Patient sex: F
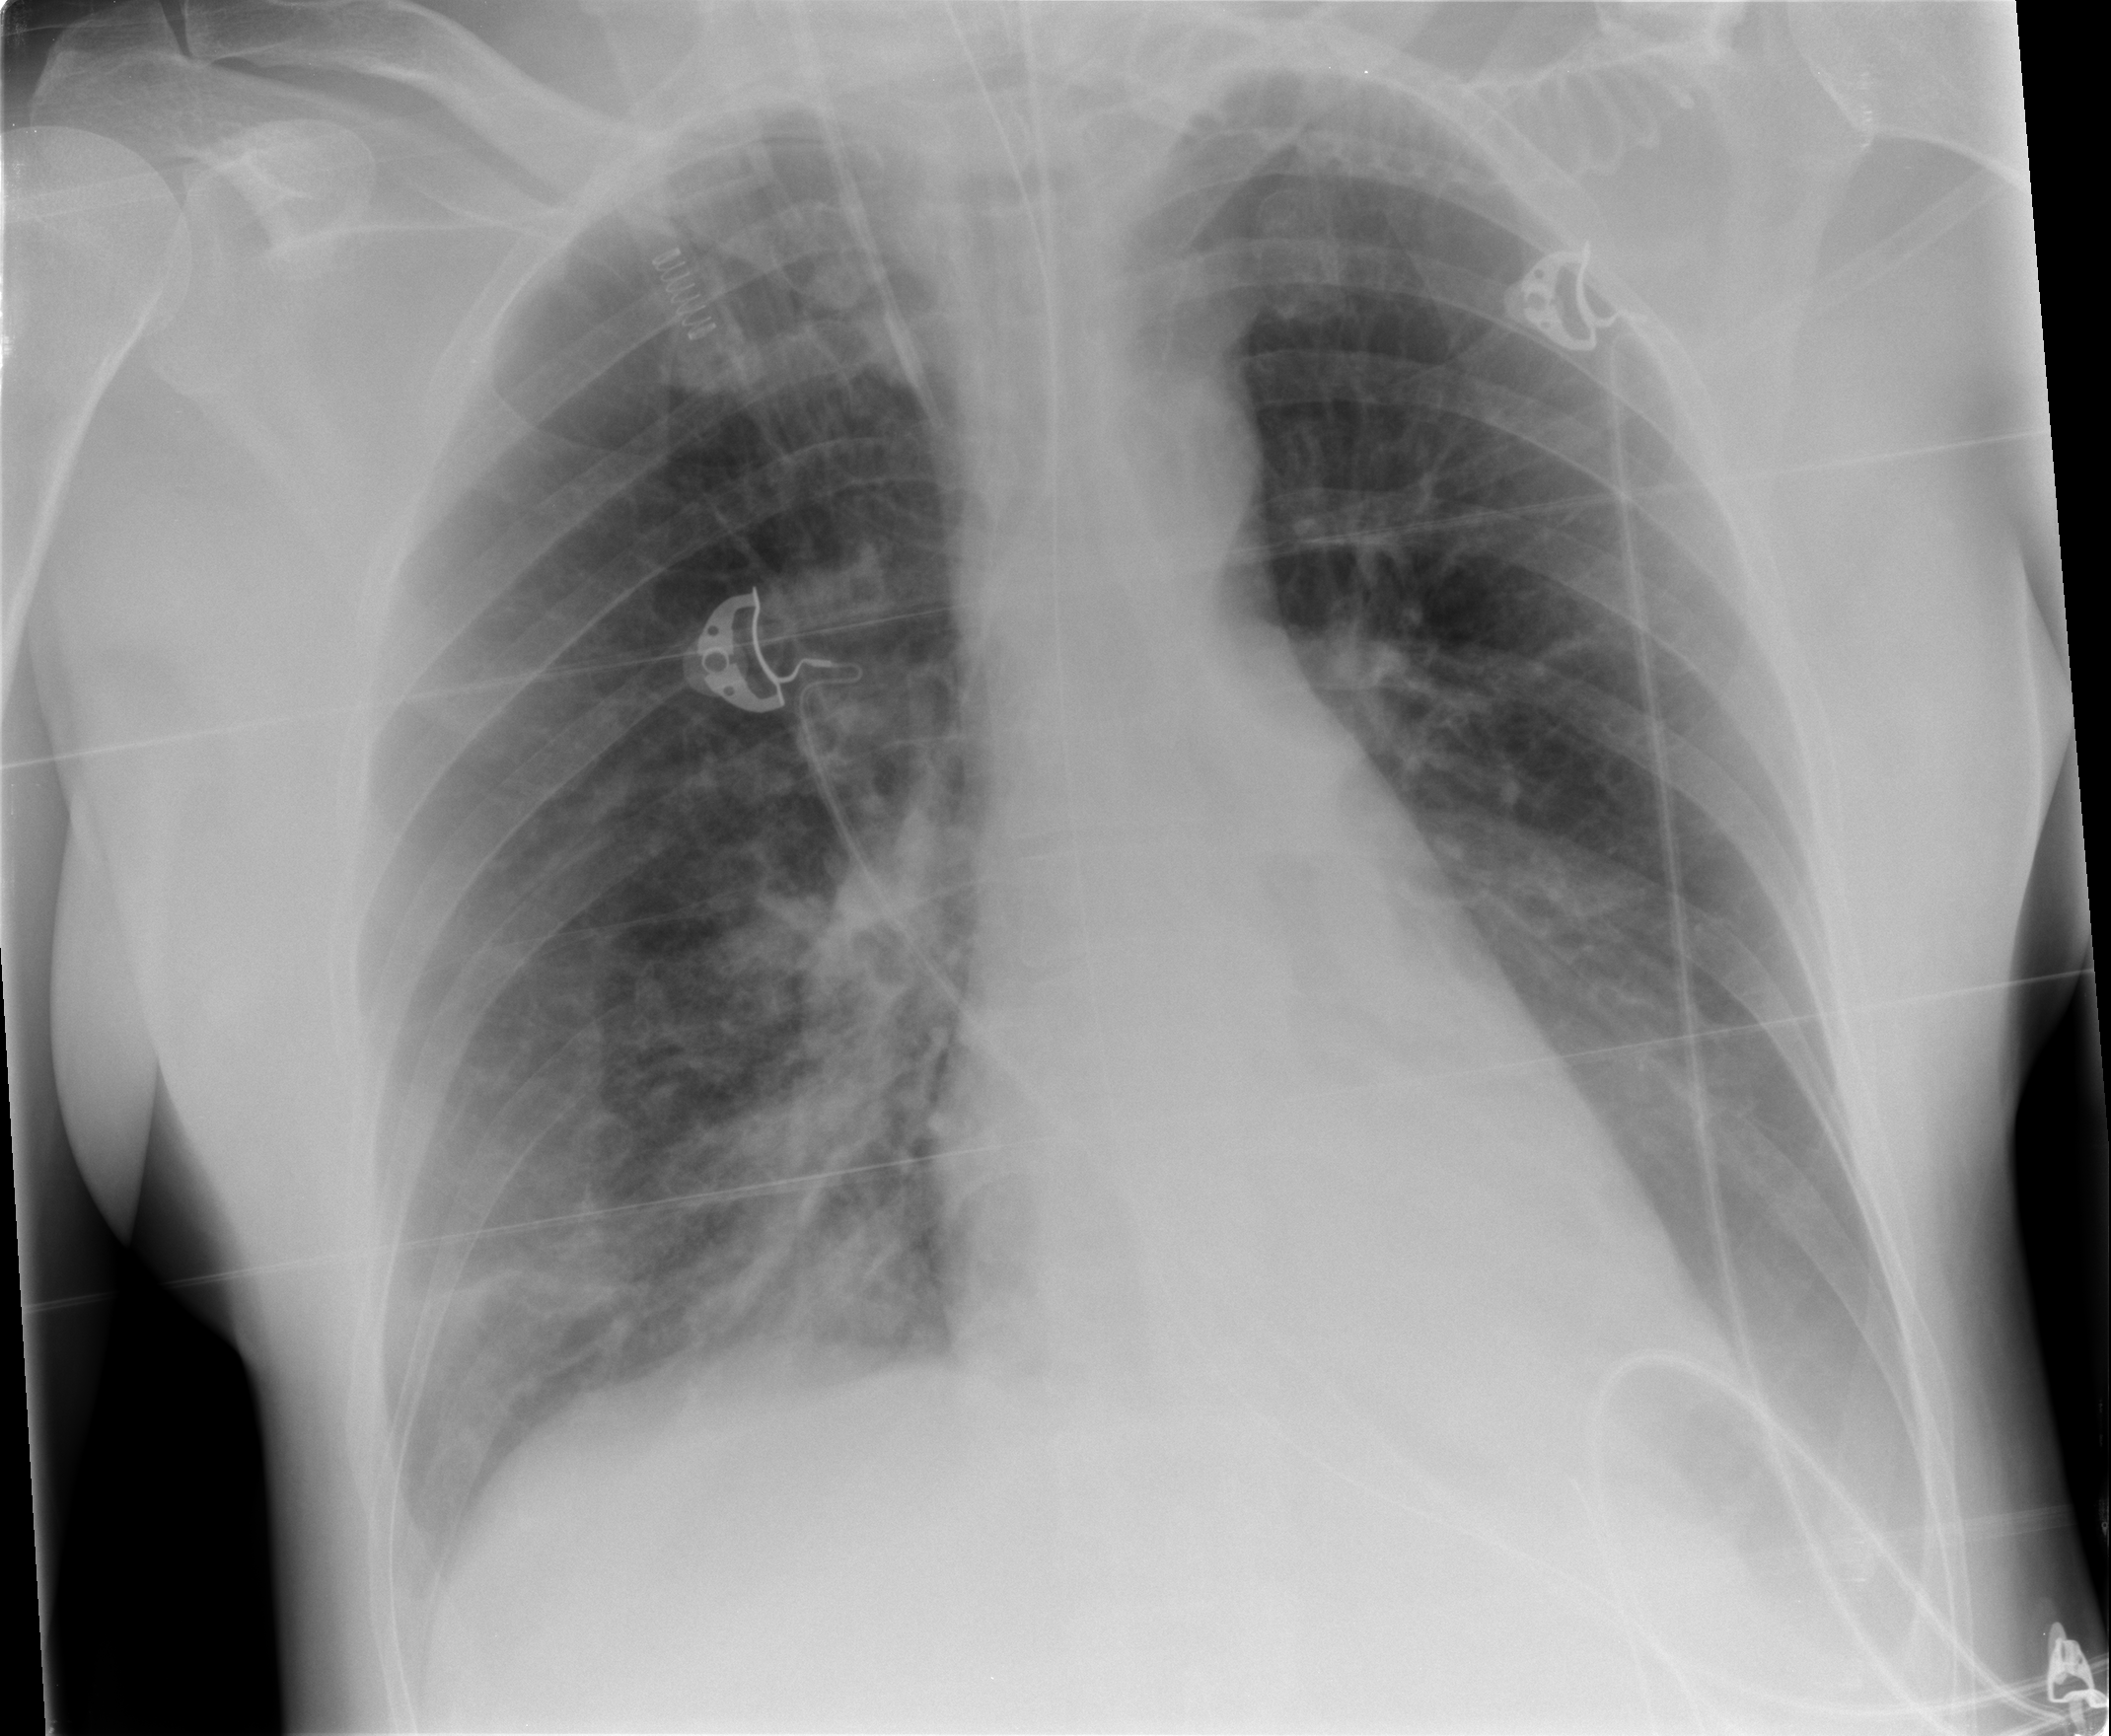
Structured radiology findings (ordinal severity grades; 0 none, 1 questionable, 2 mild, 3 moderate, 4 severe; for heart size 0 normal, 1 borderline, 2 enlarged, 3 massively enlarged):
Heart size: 0
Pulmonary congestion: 2
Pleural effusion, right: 1
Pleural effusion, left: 2
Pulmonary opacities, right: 0
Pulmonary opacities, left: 0
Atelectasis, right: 2
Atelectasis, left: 2